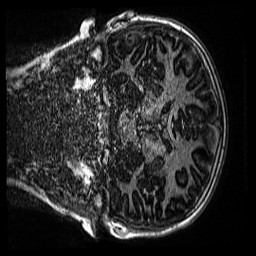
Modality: MP2RAGE
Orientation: coronal
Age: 11
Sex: male
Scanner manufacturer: siemens
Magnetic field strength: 3 T
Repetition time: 4 s
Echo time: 0.00299 s